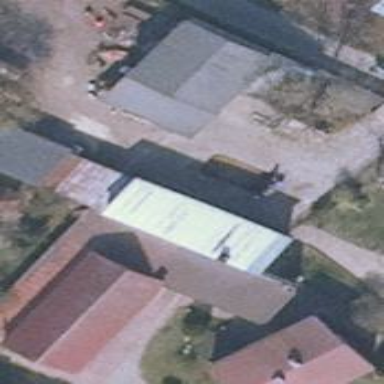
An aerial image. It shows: Building.